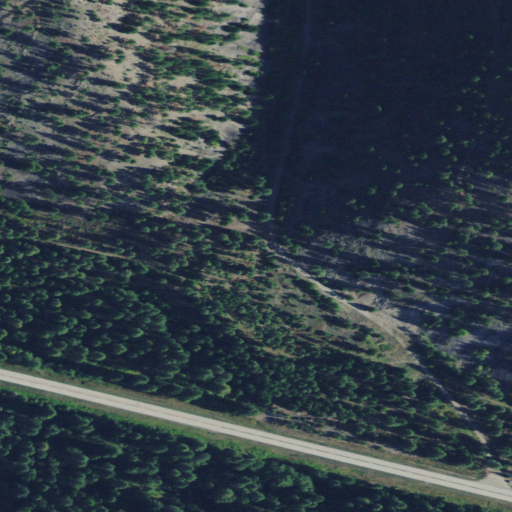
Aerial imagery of valley in Montana named Hollensteiner Gulch containing evergreen forest, shrub, low intensity development, open development, herbaceous wetlands, and medium intensity development